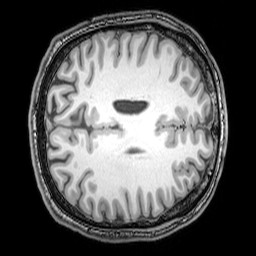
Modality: T1w
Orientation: axial
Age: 22
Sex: male
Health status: healthy
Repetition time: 0.081 s
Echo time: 0.037 s